Question: I am trying to find the length of a Collatz conjecture sequence given by the following algorithm:

The code that I am running with is:
'''
def get_count(n):
i = 1
while n != 1:
(n, i) = (3*n+1 if n%2 else n/2, i + 1)
return i
'''
Can I implement the same using a python generator? And would using the generator be an improvement for implementing the algorithm, performance wise?
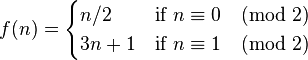
Answer: The generator version:
'''
def get_count(n):
i = 1
while n != 1:
(n, i) = (3*n+1 if n%2 else n/2, i + 1)
yield (n, i)
# usage:
g = get_count(3)
for x in g:
print x
'''
'''
(10, 2)
(5, 3)
(16, 4)
(8, 5)
(4, 6)
(2, 7)
(1, 8)
'''
Using a generator in this case will not improve anything since the final result is stored in 'i' only when you reach 'n == 1' (the last iteration).
Using generators has a meaning when each iteration provides a substantial result which can be used in later calls ("kind of" like dynamic programming). So, for example, if you want to calculate 'factorial(n)' but you also want to know the results of 'factorial(k)' for every 'k < n' - then it makes sense to use a generator.